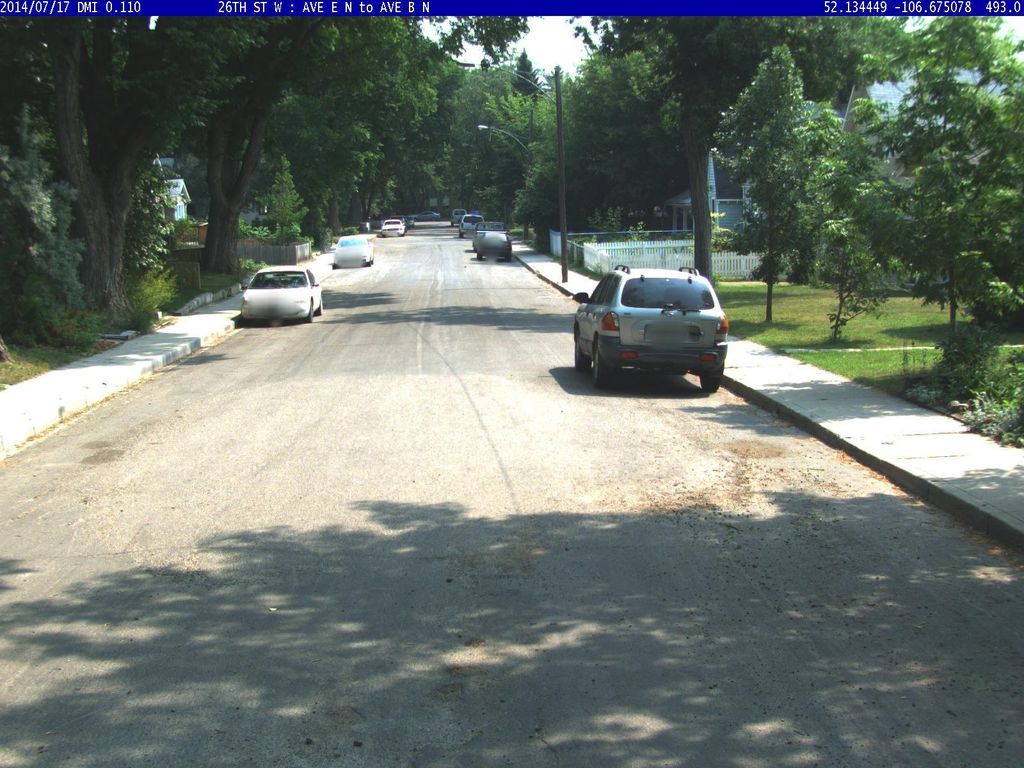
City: saskatoon